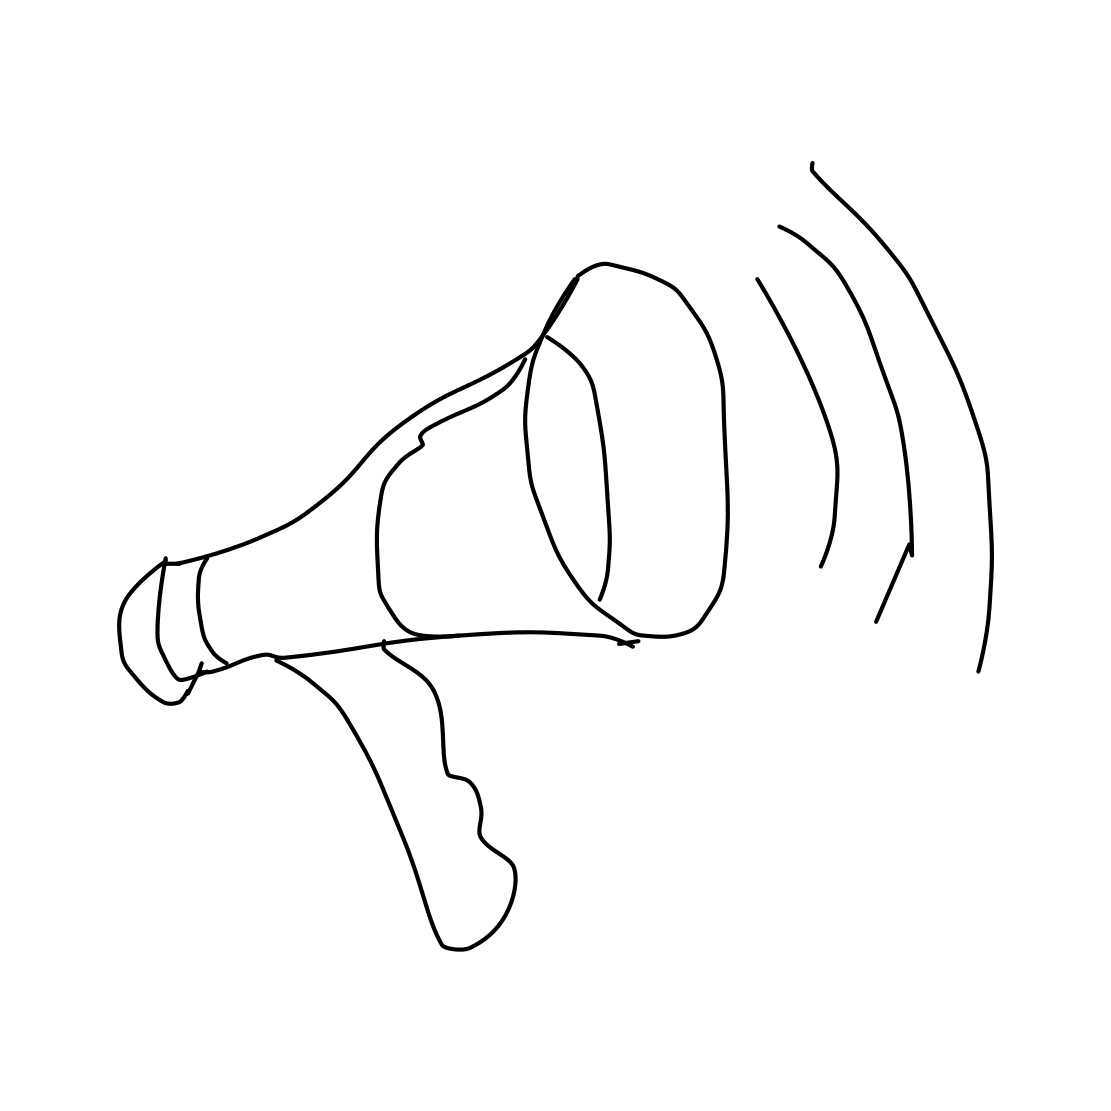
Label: megaphone